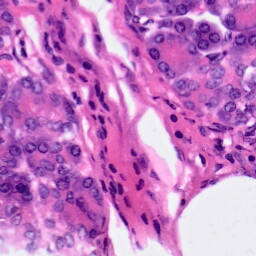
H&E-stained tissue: Pancreatic